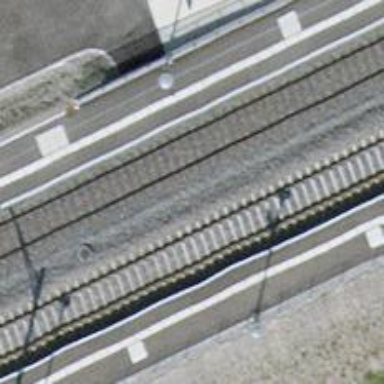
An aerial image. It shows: Railway stop with public transport stop position.